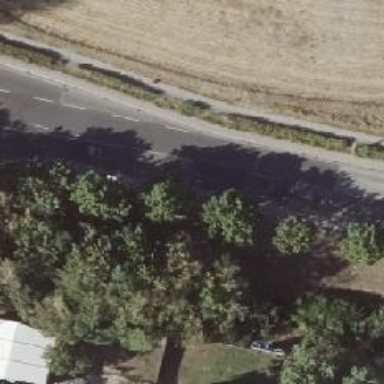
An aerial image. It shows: Secondary road with concrete surface. It has lane markings and cycle track on both sides.